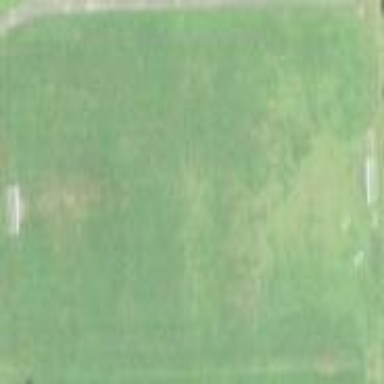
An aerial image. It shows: Soccer pitch for outdoor sports and leisure activities.